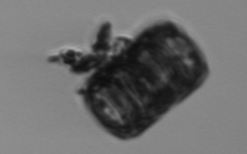
Label: Paralia_sulcata